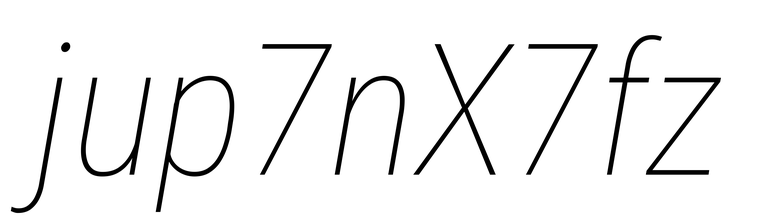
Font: Roboto-Italic_Condensed_Thin_Italic